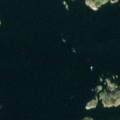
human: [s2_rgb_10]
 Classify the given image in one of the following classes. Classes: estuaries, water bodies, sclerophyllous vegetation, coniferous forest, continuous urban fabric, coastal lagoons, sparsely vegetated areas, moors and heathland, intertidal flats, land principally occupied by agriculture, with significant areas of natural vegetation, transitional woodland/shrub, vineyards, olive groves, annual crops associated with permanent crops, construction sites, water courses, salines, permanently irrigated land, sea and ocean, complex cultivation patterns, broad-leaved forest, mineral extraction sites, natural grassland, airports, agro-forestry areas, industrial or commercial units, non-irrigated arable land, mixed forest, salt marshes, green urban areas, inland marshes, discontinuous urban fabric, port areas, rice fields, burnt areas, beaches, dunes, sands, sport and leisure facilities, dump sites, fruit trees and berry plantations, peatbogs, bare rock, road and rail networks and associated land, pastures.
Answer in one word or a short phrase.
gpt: sea and ocean